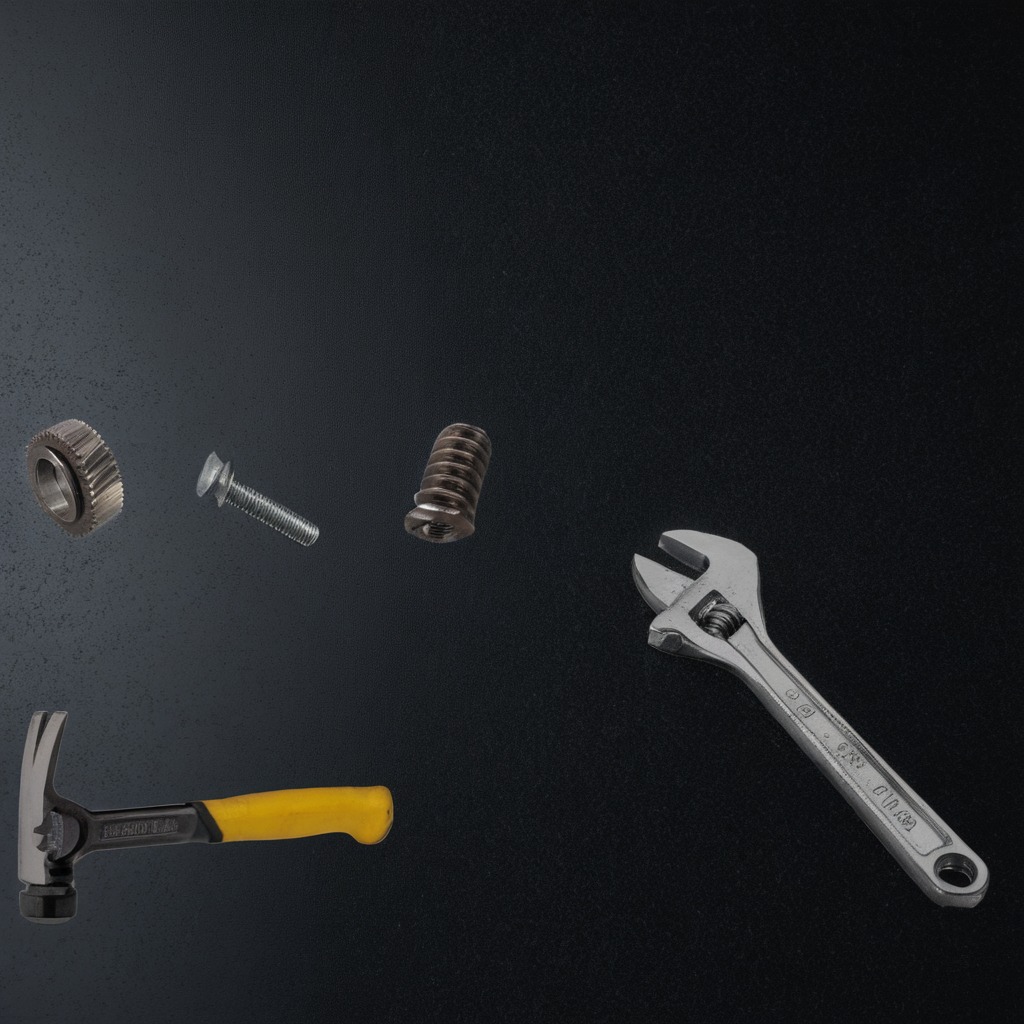
A metal gear with teeth, a metal machine screw, a hammer, a coiled metal spring, and a wrench are lying on the clean granite tabletop covered with a black rubber mat inside a workshop at night dim ambient light soft shadows worn but beneath the mat